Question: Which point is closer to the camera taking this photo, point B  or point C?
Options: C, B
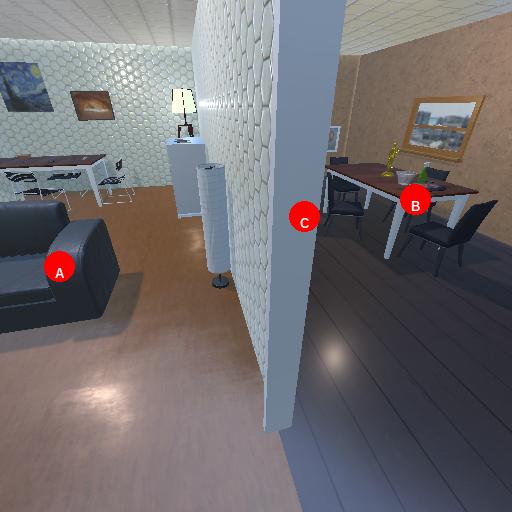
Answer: C